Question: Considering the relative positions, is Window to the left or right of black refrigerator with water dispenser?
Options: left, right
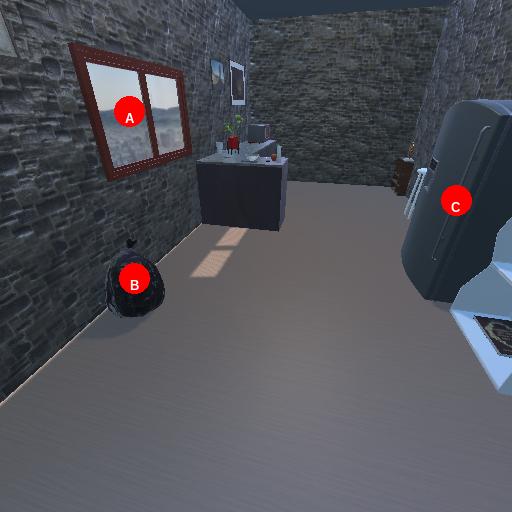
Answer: left